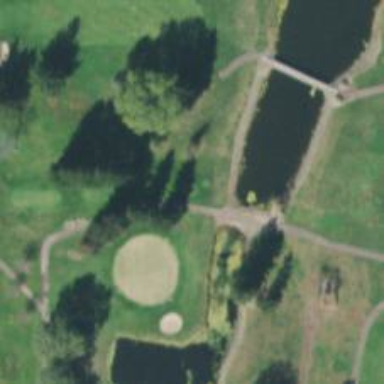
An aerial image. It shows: View of golf hole.